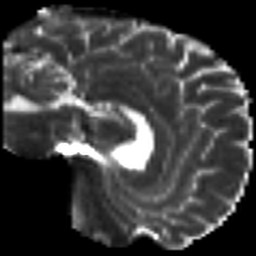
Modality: T2w
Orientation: sagittal
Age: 33
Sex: male
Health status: ill
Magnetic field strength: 3 T
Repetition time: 8.4 s
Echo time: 0.0926 s